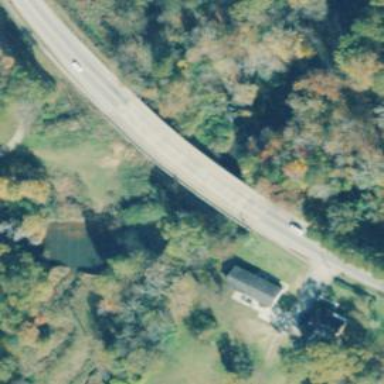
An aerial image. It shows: Secondary road with asphalt surface passing over bridge.